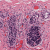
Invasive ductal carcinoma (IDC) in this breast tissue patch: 0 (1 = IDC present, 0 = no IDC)